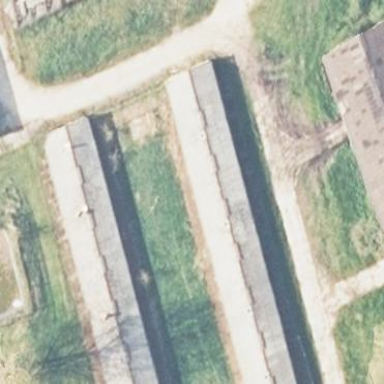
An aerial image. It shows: Gabled farm auxiliary building with grey roof oriented along certain direction.